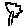
Label: tree